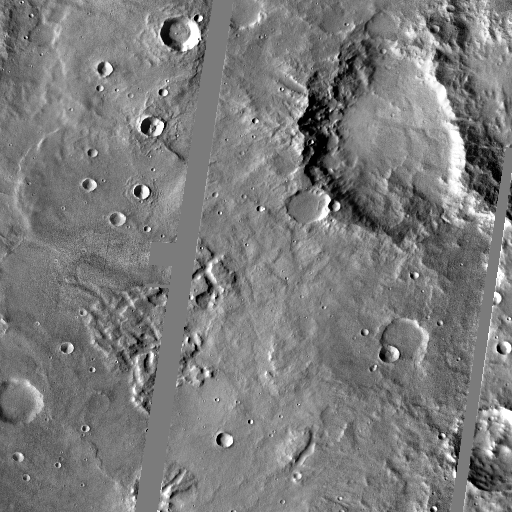
Crater classes present: Background, Other, Layered, Buried